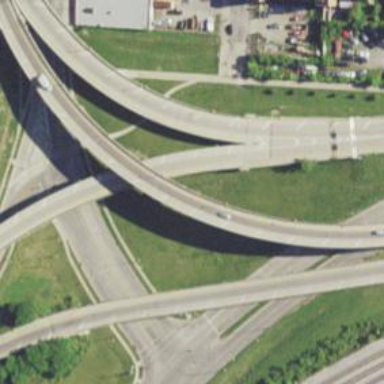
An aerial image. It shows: Trunk link highway bridge.